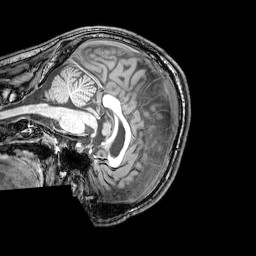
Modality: T1w
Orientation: sagittal
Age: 22
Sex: male
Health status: healthy
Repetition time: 0.081 s
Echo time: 0.037 s